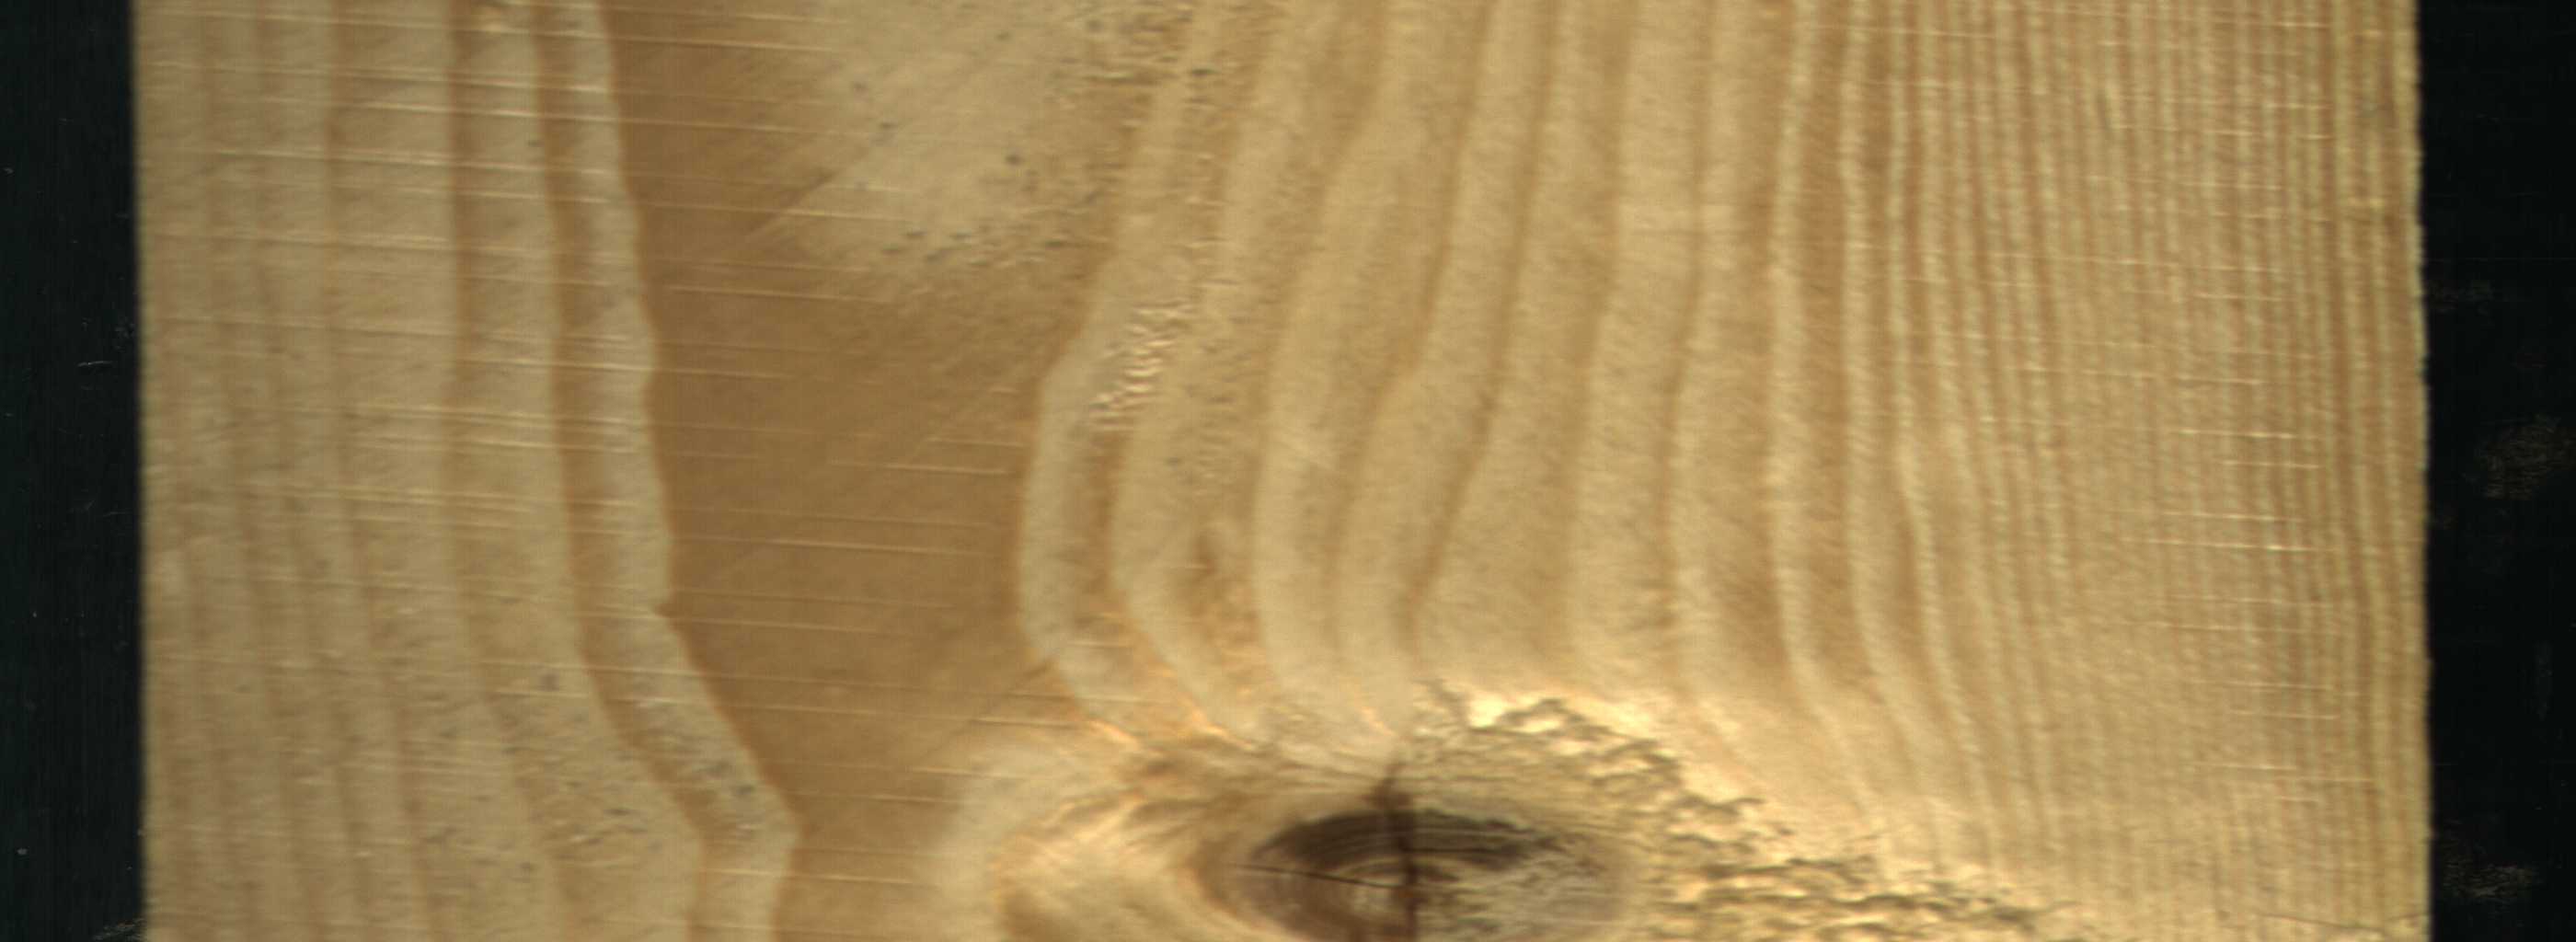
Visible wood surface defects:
knot_with_crack